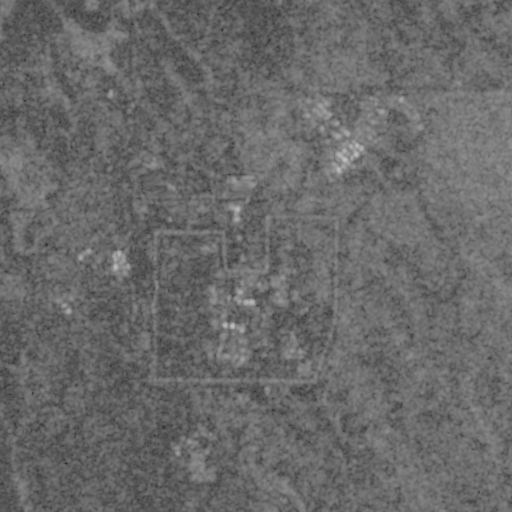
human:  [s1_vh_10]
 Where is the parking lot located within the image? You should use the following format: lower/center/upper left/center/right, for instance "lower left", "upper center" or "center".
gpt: The parking lot is located in the center left of the image.
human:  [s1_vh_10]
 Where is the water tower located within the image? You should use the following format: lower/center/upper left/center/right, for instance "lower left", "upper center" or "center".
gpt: The water tower is located in the upper center of the image.
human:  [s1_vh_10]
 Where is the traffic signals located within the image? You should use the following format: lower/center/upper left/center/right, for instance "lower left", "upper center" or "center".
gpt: The traffic signals is located in the center left of the image.
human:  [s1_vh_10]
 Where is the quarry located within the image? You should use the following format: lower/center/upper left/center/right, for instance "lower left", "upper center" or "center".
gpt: There is no quarry in the image.

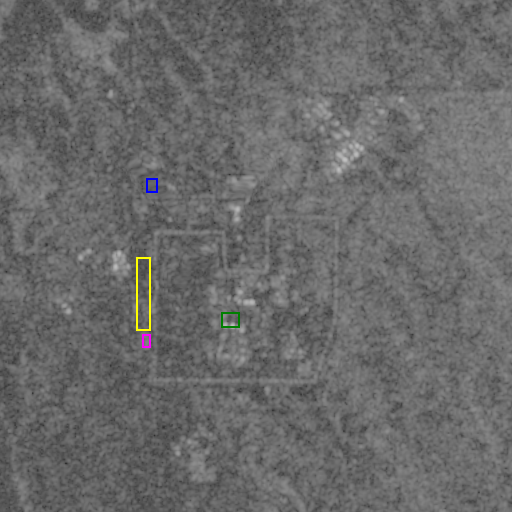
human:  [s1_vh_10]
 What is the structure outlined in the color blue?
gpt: The structure outlined in blue is a park.
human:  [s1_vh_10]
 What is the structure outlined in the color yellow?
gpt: The structure outlined in yellow is a parking lot.
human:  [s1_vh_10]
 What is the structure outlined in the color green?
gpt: The structure outlined in green is a building.
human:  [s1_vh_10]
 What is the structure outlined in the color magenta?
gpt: The structure outlined in magenta is a building.
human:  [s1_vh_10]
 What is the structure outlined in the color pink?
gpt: There is no pink outline.